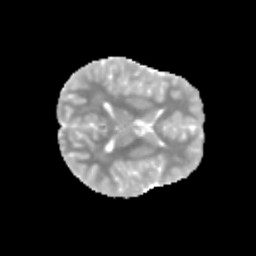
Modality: MD
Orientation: axial
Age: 10
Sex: male
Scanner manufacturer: siemens
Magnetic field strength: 3 T
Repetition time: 3.8 s
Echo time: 0.07 s